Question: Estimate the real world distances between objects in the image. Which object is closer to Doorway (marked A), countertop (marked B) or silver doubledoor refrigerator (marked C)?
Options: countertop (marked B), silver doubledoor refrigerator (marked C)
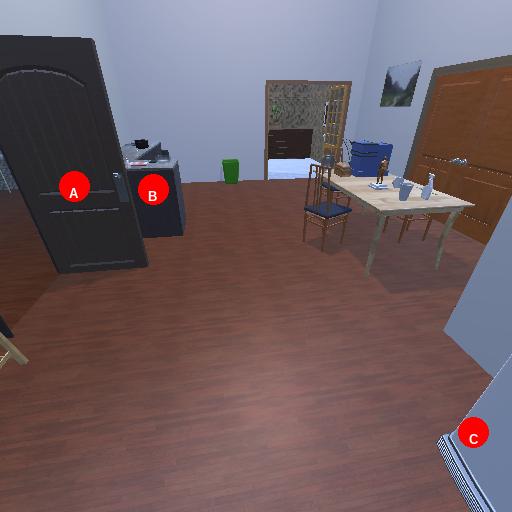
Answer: countertop (marked B)